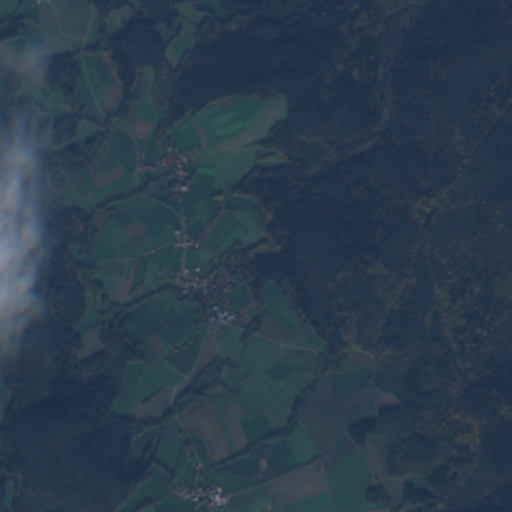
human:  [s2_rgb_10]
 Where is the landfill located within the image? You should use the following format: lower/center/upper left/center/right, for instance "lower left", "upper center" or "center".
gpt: The landfill is located in the lower center of the image.
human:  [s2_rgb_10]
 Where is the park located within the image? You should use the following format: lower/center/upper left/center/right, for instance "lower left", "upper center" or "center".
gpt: The park is located in the center of the image.
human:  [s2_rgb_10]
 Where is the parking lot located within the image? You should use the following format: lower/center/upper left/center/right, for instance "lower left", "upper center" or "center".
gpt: The parking lot is located in the center right of the image.
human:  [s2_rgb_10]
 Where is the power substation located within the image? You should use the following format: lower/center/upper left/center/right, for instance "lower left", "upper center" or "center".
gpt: The power substation is located in the lower center of the image.
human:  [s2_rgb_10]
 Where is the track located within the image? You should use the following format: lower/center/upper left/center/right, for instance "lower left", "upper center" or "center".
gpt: There is no track in the image.